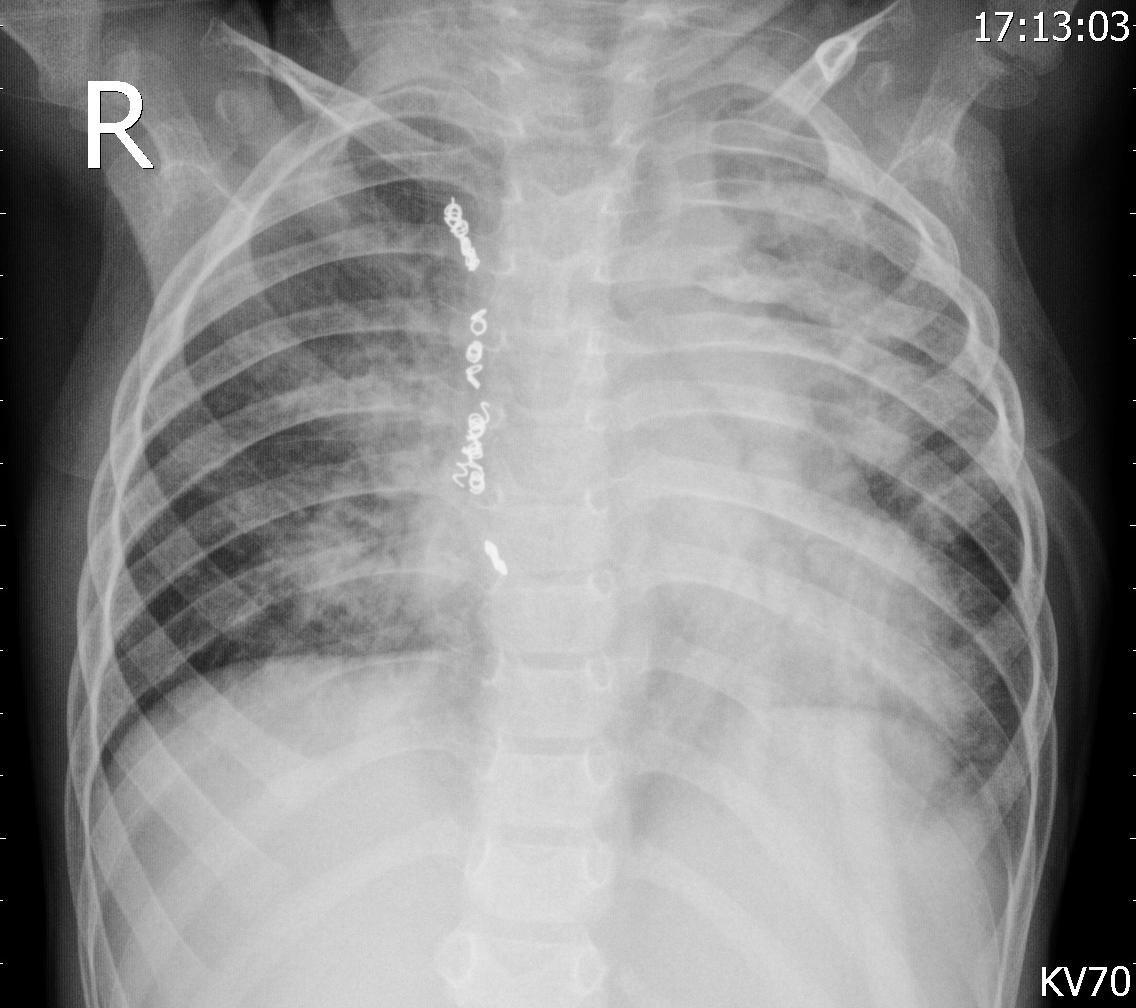
Diagnosis: PNEUMONIA